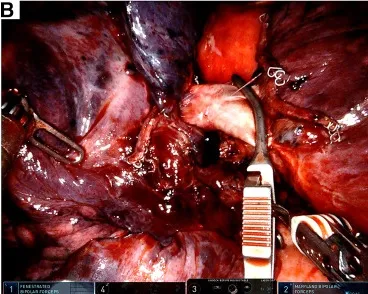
Intraoperative view. (B) Distal PA was blocked by a bulldog clamp.
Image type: medical_photograph (other_medical_photograph)